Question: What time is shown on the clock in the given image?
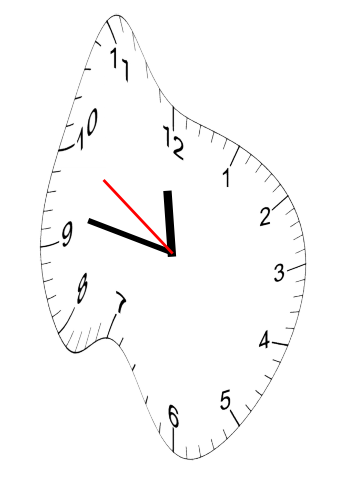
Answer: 11:46:50